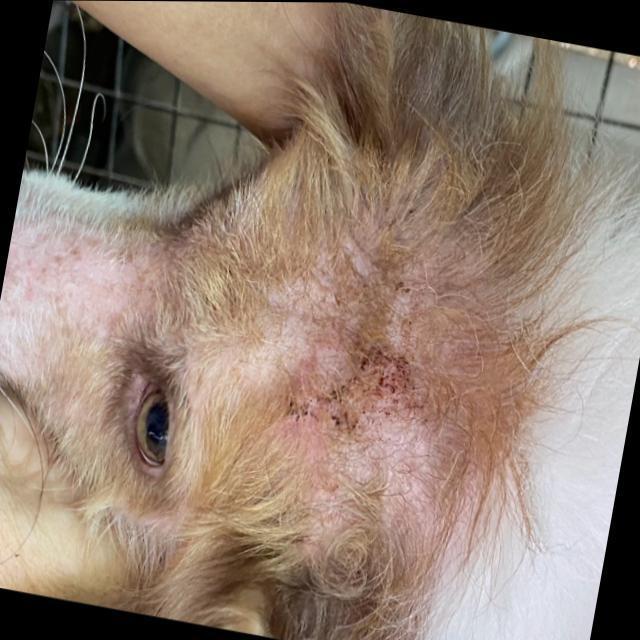
Canine demodicosis (Demodex mange) — caused by Demodex canis mites. Presents with alopecia, follicular papules, pustules, and comedones. Often localized on face and forelimbs.